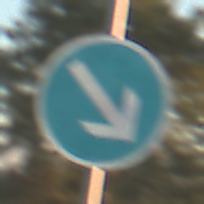
Verkehrszeichen: VorgeschriebeneVorbeifahrtRechts
Umgebung: Outdoor, Nature
Tageszeit: SunriseSunset
Wetter: PartlyCloudy
Licht: Natural
Jahreszeit: NotSpecified
Kontrast: HighContrast